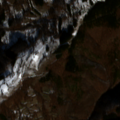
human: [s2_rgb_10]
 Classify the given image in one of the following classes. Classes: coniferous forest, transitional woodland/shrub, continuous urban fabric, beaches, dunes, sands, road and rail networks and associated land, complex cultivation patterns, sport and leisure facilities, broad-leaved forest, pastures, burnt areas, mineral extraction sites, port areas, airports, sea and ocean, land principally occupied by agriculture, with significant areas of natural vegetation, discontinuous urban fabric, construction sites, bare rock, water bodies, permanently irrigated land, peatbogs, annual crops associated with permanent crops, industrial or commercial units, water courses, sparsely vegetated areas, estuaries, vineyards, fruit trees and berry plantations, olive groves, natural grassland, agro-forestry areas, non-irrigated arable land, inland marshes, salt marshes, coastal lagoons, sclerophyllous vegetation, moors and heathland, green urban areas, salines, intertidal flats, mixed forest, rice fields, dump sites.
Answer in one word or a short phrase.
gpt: broad-leaved forest, transitional woodland/shrub